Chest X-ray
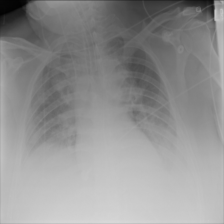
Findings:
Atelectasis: negative
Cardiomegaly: negative
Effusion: positive
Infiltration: negative
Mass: negative
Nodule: negative
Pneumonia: negative
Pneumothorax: negative
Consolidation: negative
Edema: negative
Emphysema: negative
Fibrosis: negative
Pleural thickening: negative
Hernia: negative